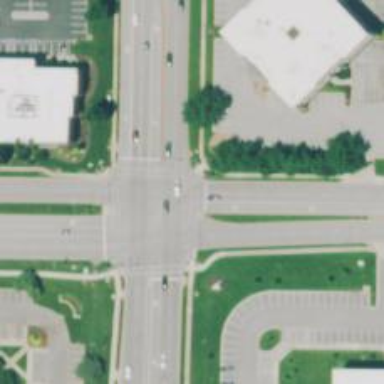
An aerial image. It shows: Marked crossing on the road.